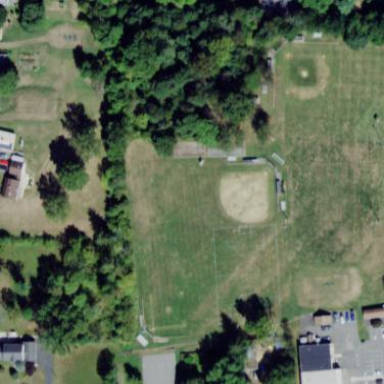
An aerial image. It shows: Baseball pitch for leisure and sports activities.